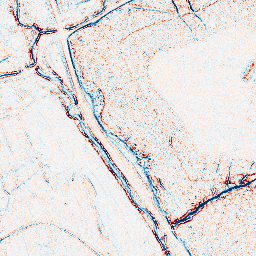
Category: edge_preserving
Decomposition family: bilateral
Decomposition parameters: d: 5
sigma_color: 100
sigma_space: 75
Upsampling method: bspline
Upsampling parameters: scale: 2
Upsampling scale: 2